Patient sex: M
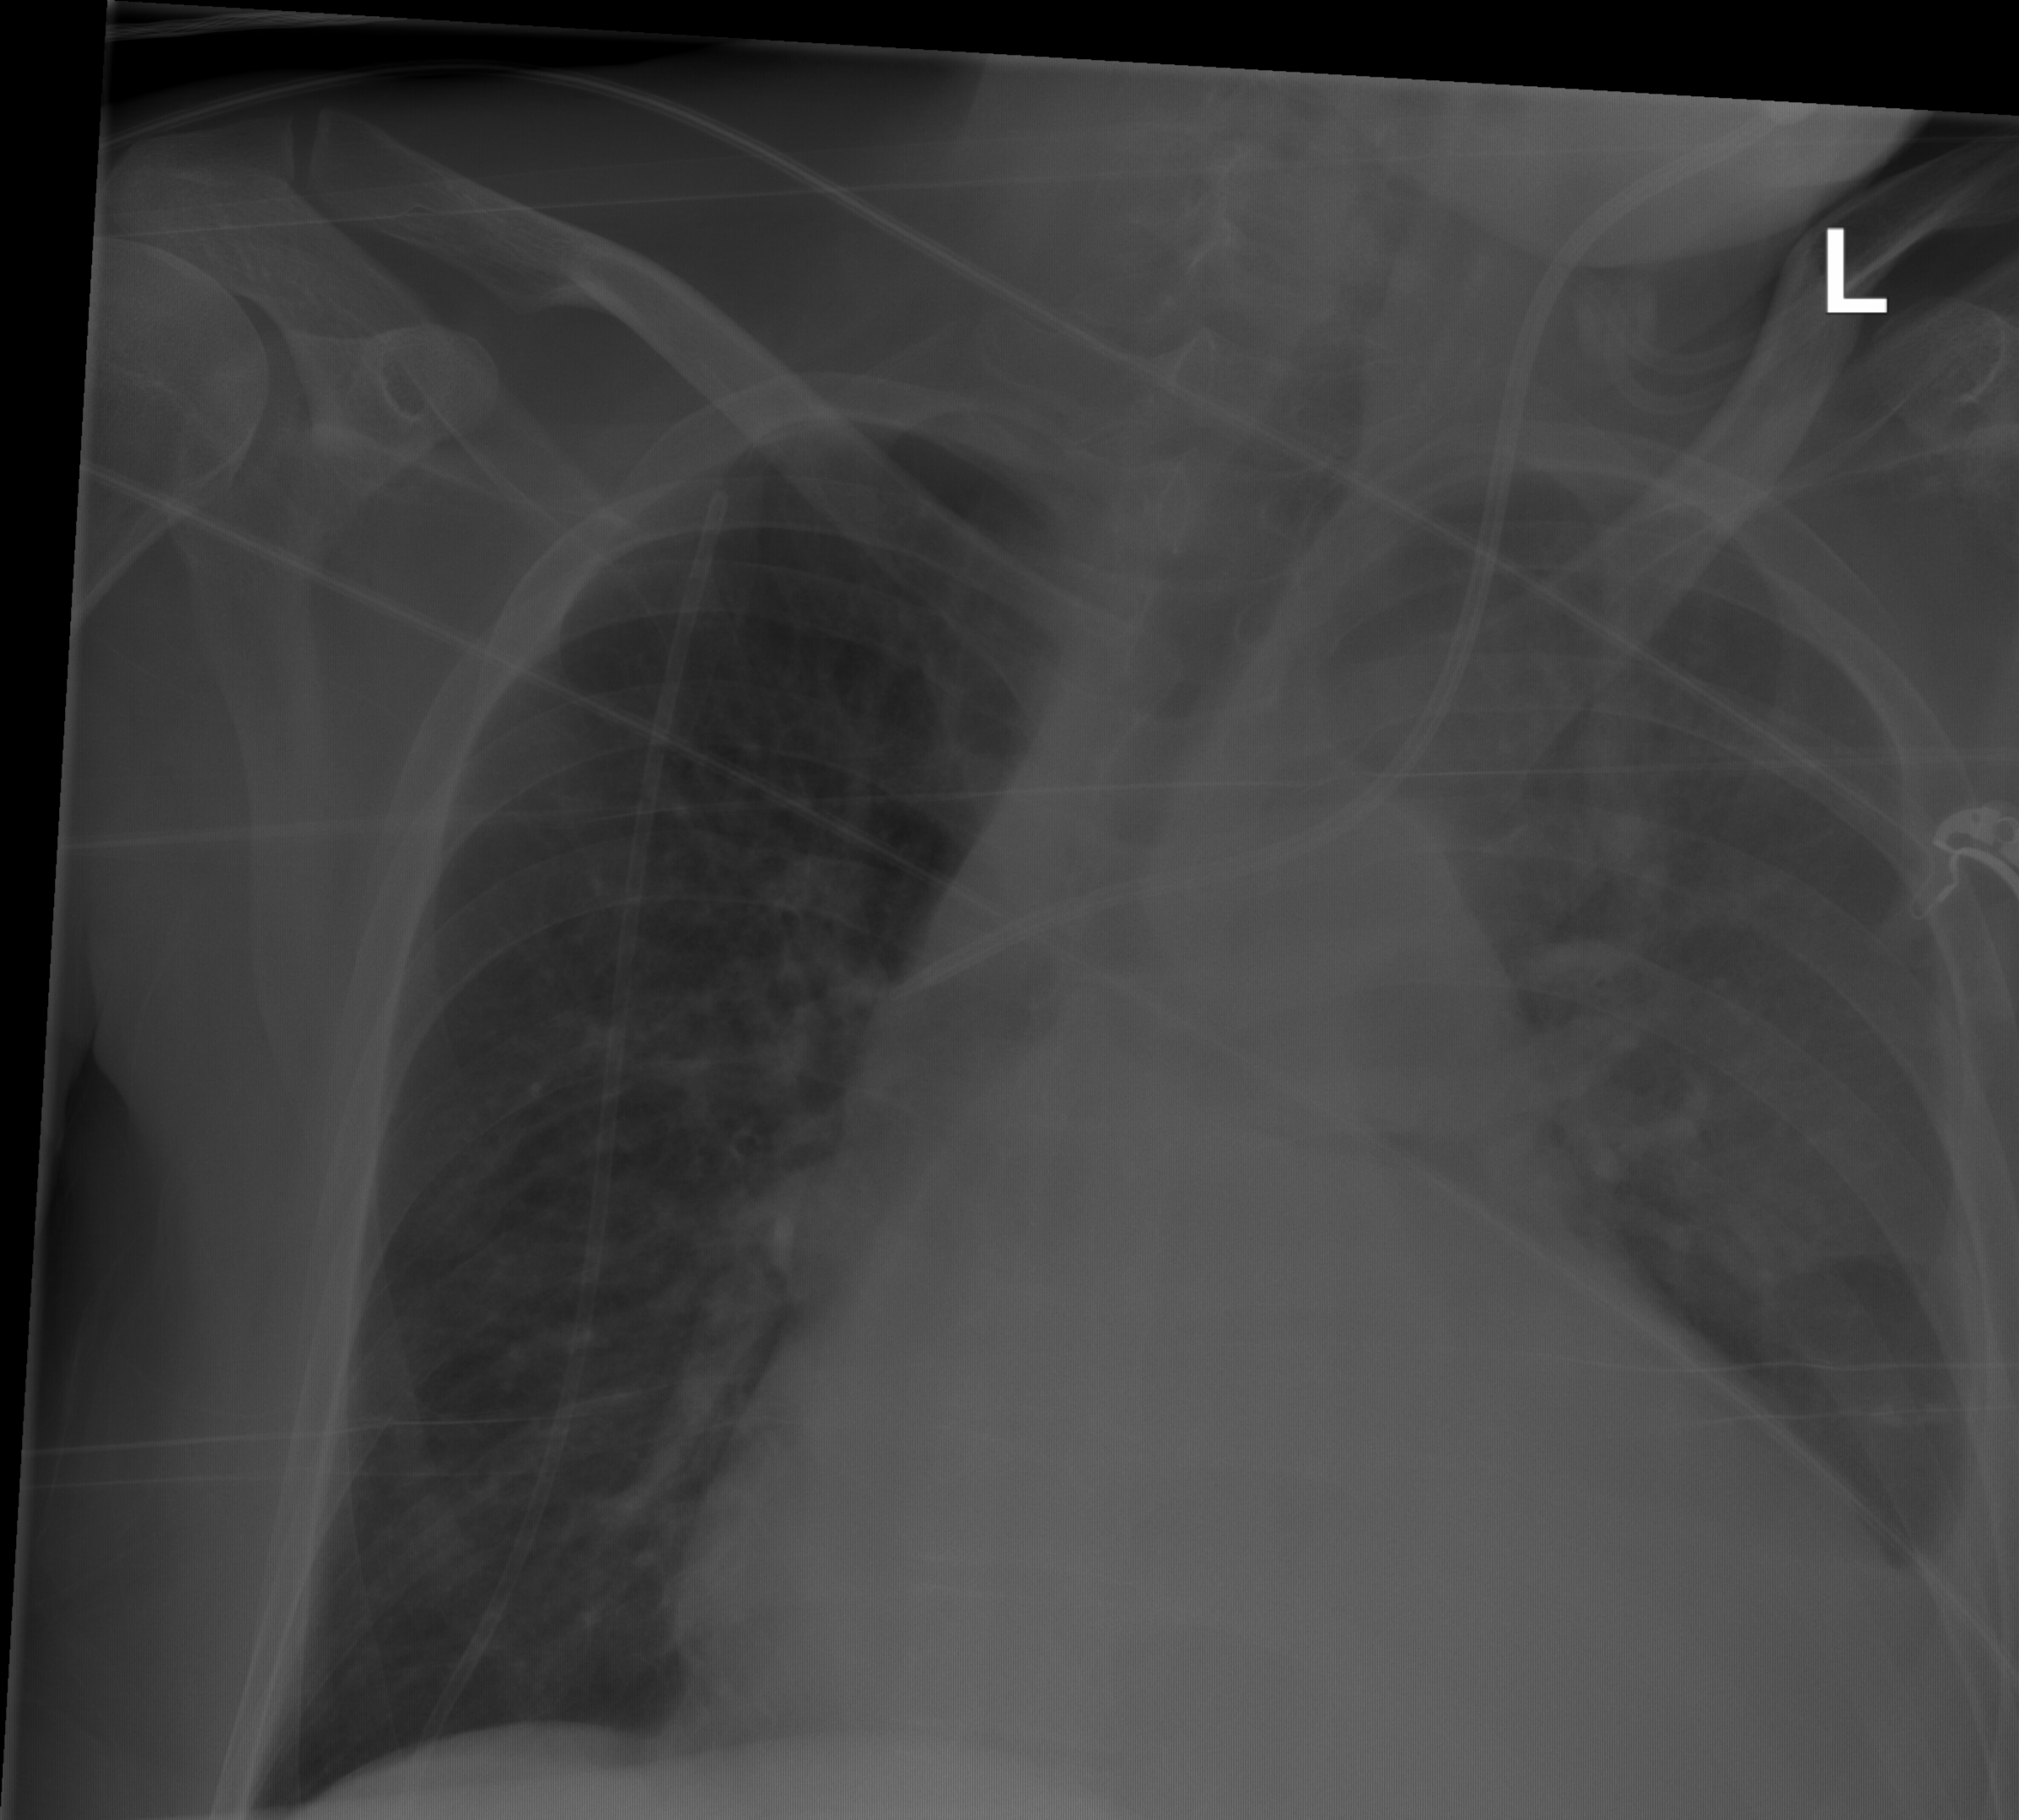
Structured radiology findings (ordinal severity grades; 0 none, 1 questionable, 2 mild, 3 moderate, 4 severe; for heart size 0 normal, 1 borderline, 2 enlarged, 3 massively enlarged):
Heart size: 3
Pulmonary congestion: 2
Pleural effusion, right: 0
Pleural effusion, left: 2
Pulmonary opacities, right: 0
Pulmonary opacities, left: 0
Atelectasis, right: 0
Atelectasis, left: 2